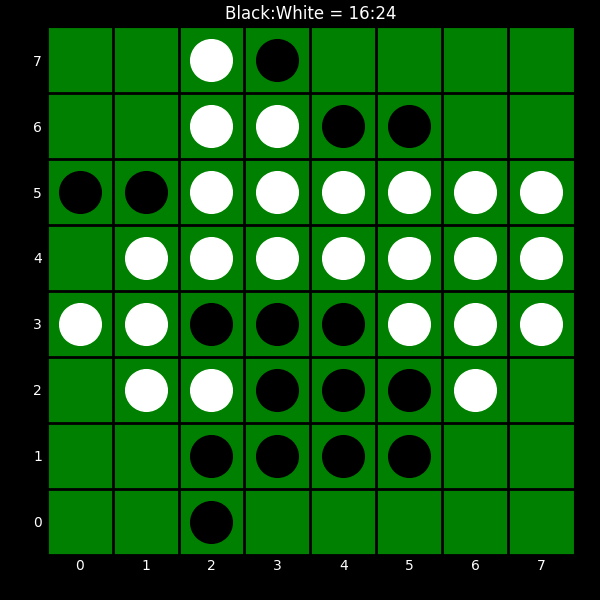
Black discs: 16
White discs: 24